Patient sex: M
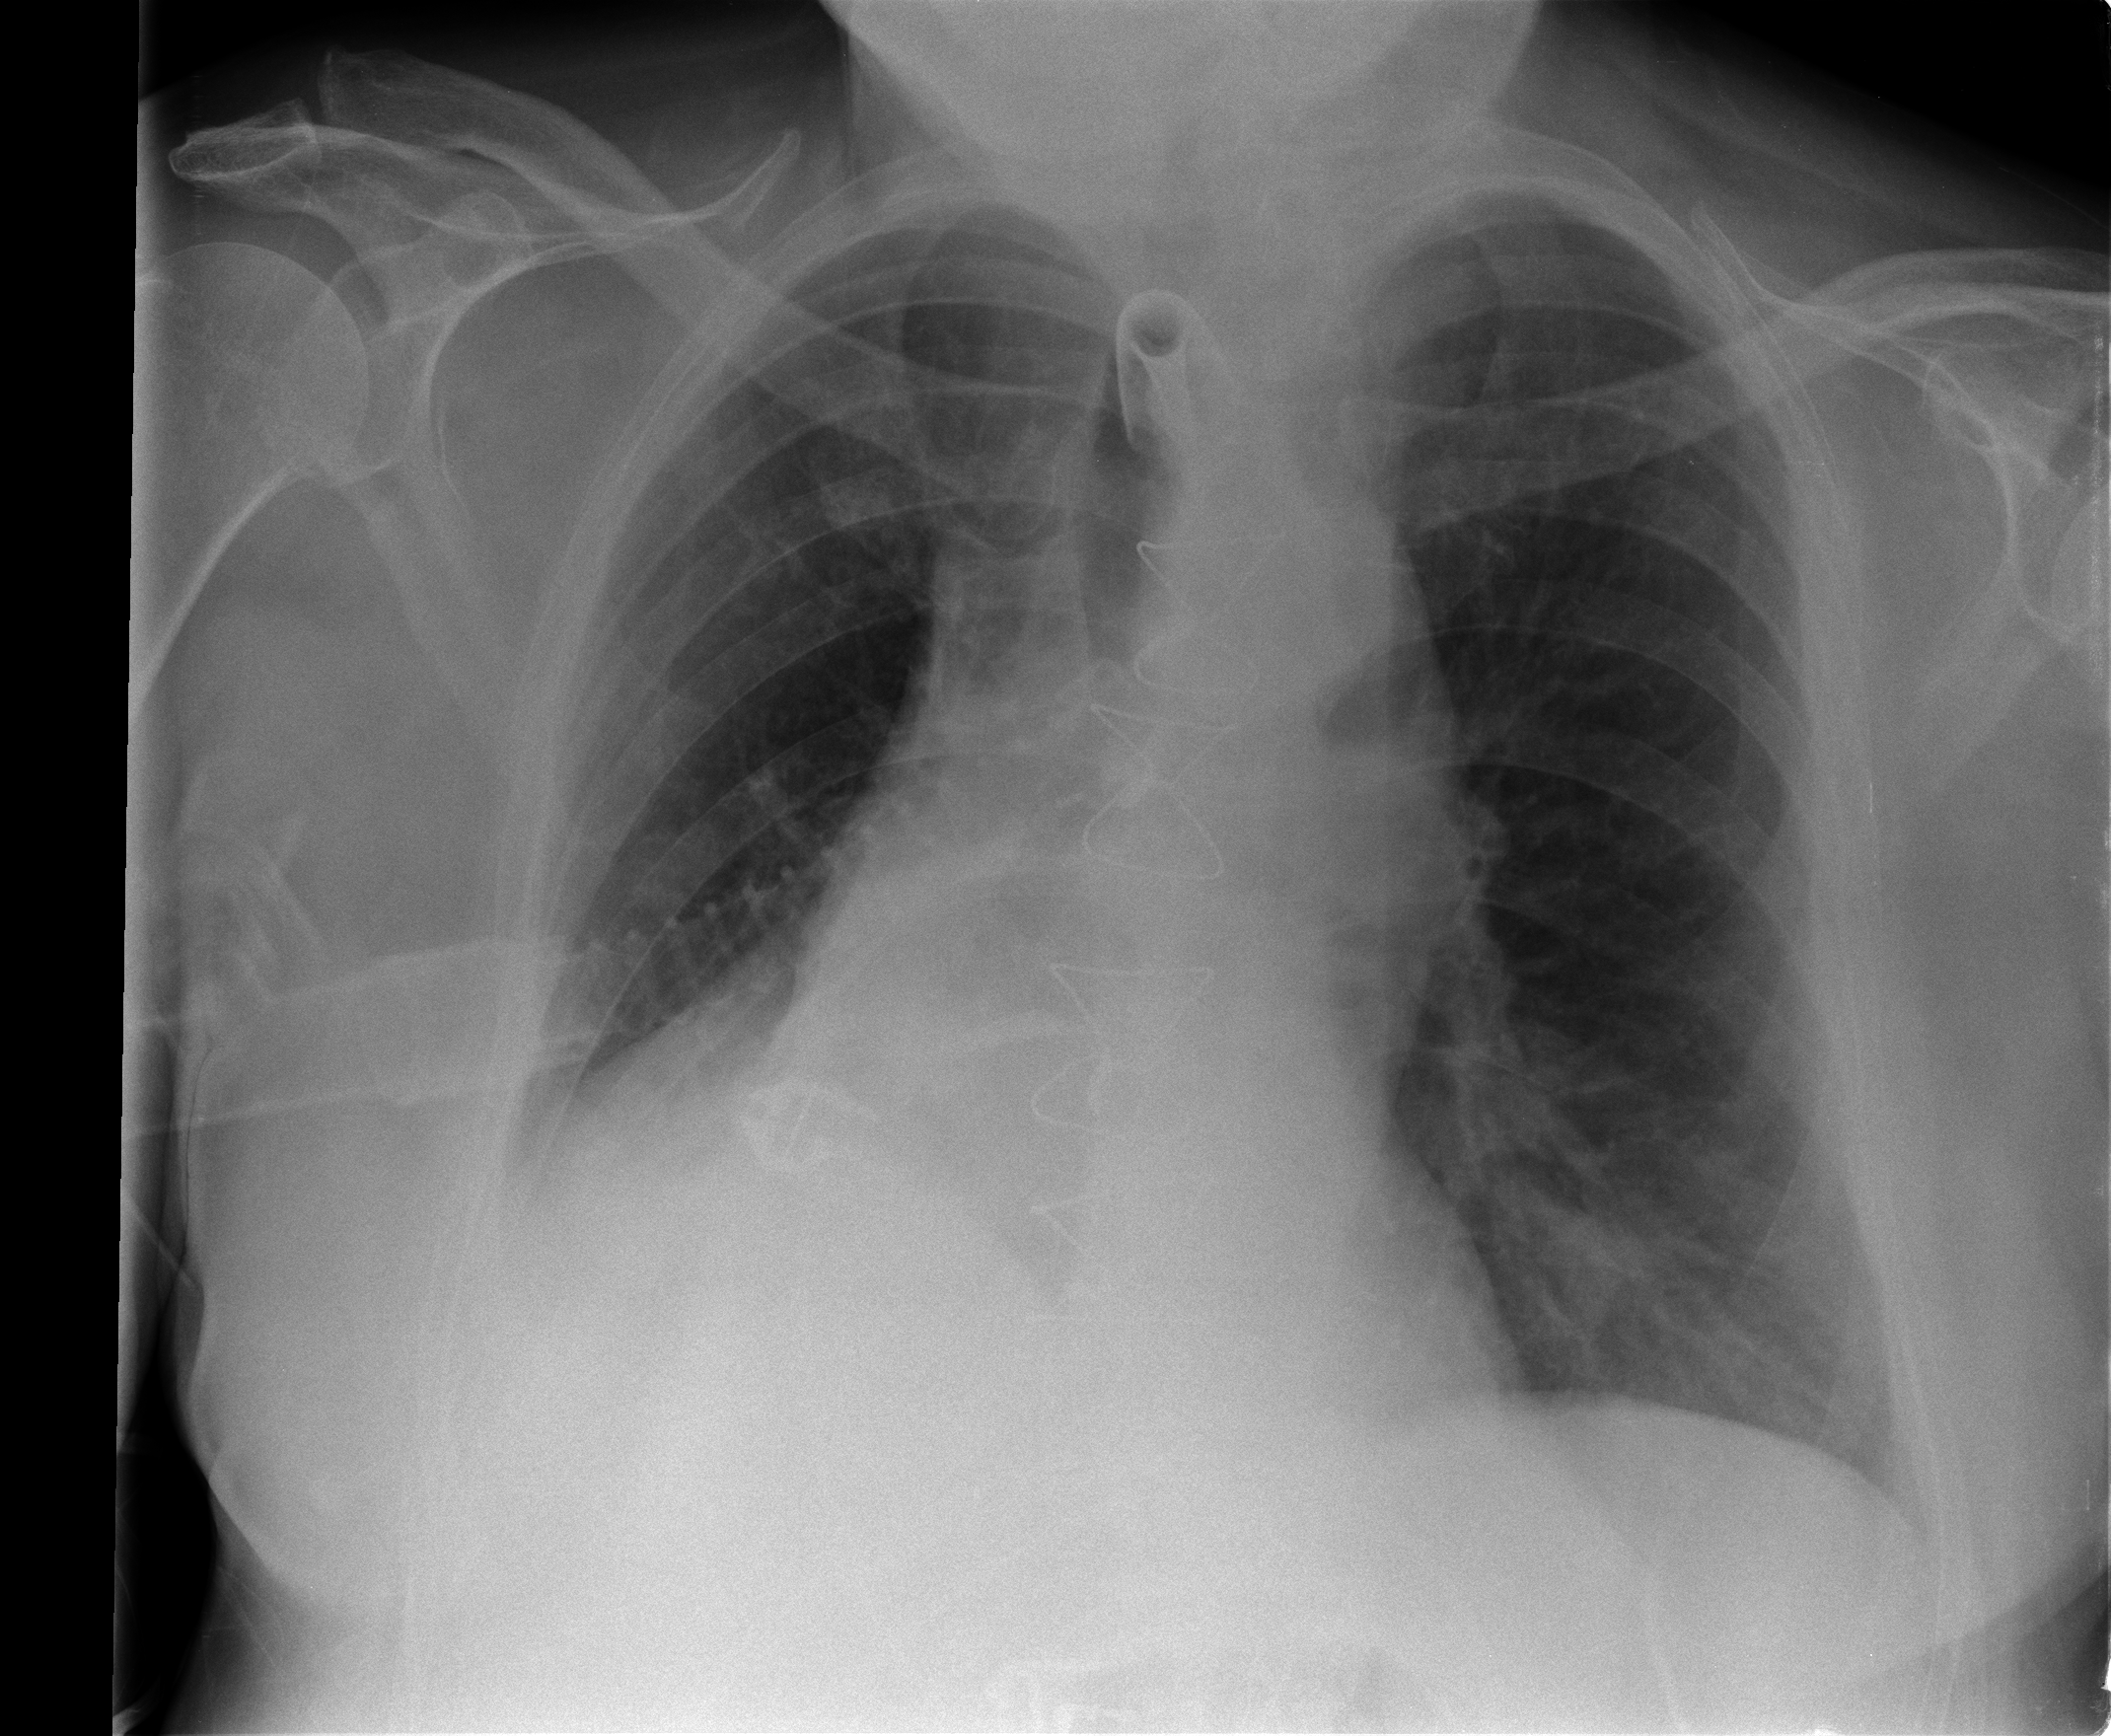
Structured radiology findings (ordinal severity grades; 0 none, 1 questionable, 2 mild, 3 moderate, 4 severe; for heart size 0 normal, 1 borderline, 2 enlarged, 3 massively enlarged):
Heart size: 0
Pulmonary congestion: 0
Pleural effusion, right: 0
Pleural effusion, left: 0
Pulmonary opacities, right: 0
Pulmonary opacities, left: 0
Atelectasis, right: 2
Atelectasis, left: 2